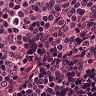
Metastatic tissue present: no